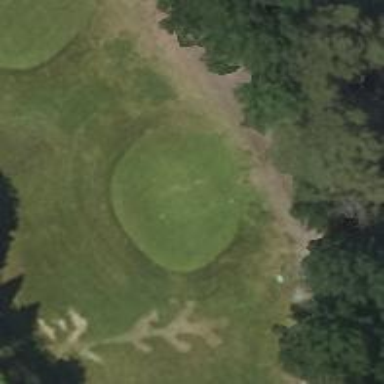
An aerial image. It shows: Golf tee.